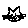
Label: cat